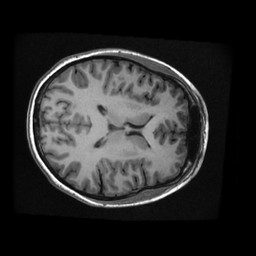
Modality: T1w
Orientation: axial
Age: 23
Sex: female
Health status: healthy
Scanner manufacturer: ge
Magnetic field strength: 3 T
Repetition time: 0.008332 s
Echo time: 0.003096 s